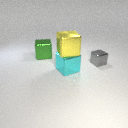
small gray metal cube in front of large green metal cube